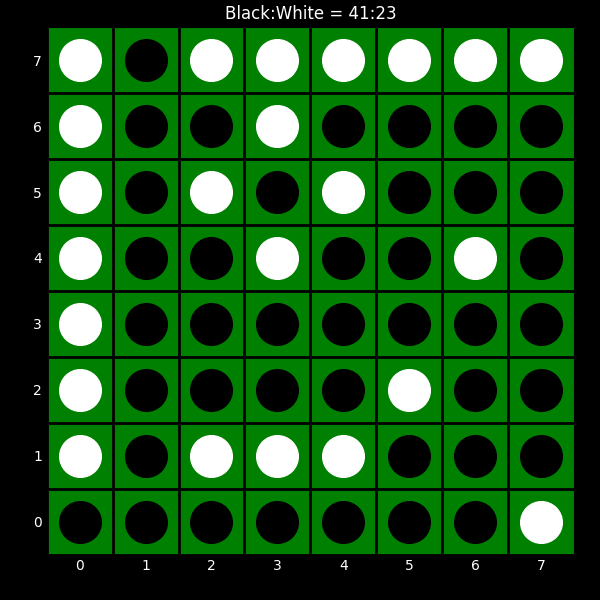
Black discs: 41
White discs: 23